Question: I have 10 rows of numbers, each row has 5 number separated by a dot, like so:

All of those are in a row with the same class name.
I now have to find in each row if they amount to 90 summed together.
So if the first row contains "2" and "88" (in any sequence) they get highlighted (the numbers, not the row). Same with the second row, third and so forth.
The purpose is to find 2 numbers that summed make a total of 90 (an only two, not 3 or more).
I'm currently at this:
'''
function CheckAndHighlight(className){
var numebrsTd = $("td[class*="+className+"]");
var numbers = numebrsTd.html().split('.');
for(var i=0;i<numbers.length;i++)
{
var numI=parseInt(numbers[i],10);
for(var j=0;j<numbers.length;j++)
{
var numJ=parseInt(numbers[j],10);
// Avoid summing up numbers at same index
if(i==j) continue;
// Check if two numbers sum up to 90
if(numI+numJ == 90)
{
// Clear the row
numebrsTd.html('');
// Loop through all IP numbers of the row
for(var k=0;k<numbers.length;k++)
{
var numK=parseInt(numbers[k],10);
// Create span with th number
var span = $('<span>'+numK+'</span>')
// Check the index with index of numbers to be highlighted
var highlight = k == i || k == j;
// Add class to the span if to highlight
if(highlight) span.addClass('highlight');
// add '.' at the end of number if not last one
if(k<numbers.length) span.append('.');
// Add new Span to the row
numebrsTd.append(span);
}
return;
}
}
}
}
'''
See the current work: <URL>
I need to make the function to work just by calling it 'CheckAndHighlight('bari')' or 'CheckAndHighlight('cagliari')'
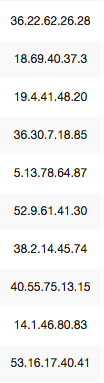
Answer: Try this.
The following code works as follow:
1. Loop through All IP rows
2. Extract IP numbers from the row Splitted by '.'
3. Starting from First number try summing up with rest of numbers one by one to check for 90
4. If two numbers make sum of 90 then Highlight those numbers by using Their Index in the IP row and get out of the Loop
'''
function ProcessRowsWithClass(className)
{
$('td[class*='+className+']').each(function(){
CheckAndHighlight($(this))
});
}
function CheckAndHighlight(numebrsTd)
{
var numbers = numebrsTd.html().split('.');
for(var i=0;i<numbers.length;i++)
{
var numI=parseInt(numbers[i],10);
for(var j=0;j<numbers.length;j++)
{
var numJ=parseInt(numbers[j],10);
// Avoid summing up numbers at same index
if(i==j) continue;
// Check if two numbers sum up to 90
if(numI+numJ == 90)
{
// Clear the row
numebrsTd.html('');
// Loop through all IP numbers of the row
for(var k=0;k<numbers.length;k++)
{
var numK=parseInt(numbers[k],10);
// Create span with th number
var span = $('<span>'+numK+'</span>')
// Check the index with index of numbers to be highlighted
var highlight = k == i || k == j;
// Add class to the span if to highlight
if(highlight) span.addClass('highlight');
// add '.' at the end of number if not last one
if(k<numbers.length) span.append('.');
// Add new Span to the row
numebrsTd.append(span);
}
return;
}
}
}
}
ProcessRowsWithClass('genova');
ProcessRowsWithClass('bari');
ProcessRowsWithClass('cagliari');
'''
'''
span.highlight{
color:green;
font-weight:bold;
}
'''
'''
<script src="https://ajax.googleapis.com/ajax/libs/jquery/2.1.1/jquery.min.js"></script>
<h1>Bari</h1>
<table>
<tr><td class="bari1">80.10.86.30.65</td></tr>
<tr><td class="bari2">96.11.73.36.13</td></tr>
<tr><td class="bari3">78.34.50.72.40</td></tr>
<tr><td class="bari4">34.78.69.60.22</td></tr>
<tr><td class="bari5">12.29.30.69.33</td></tr>
<tr><td class="bari6">70.10.20.70.44</td></tr>
</table>
<h1>Cagliari</h1>
<table>
<tr><td class="cagliari1">80.10.86.30.65</td></tr>
<tr><td class="cagliari2">96.11.73.36.13</td></tr>
<tr><td class="cagliari3">78.34.50.72.40</td></tr>
<tr><td class="cagliari4">34.78.69.60.22</td></tr>
<tr><td class="cagliari5">12.29.30.69.33</td></tr>
<tr><td class="cagliari6">70.10.20.70.44</td></tr>
</table>
<h1>Genova</h1>
<table>
<tr><td class="genova1">80.10.86.30.65</td></tr>
<tr><td class="genova2">96.11.73.36.13</td></tr>
<tr><td class="genova3">78.34.50.72.40</td></tr>
<tr><td class="genova4">34.78.69.60.22</td></tr>
<tr><td class="genova5">12.29.30.69.33</td></tr>
<tr><td class="genova6">70.10.20.70.44</td></tr>
</table>
'''